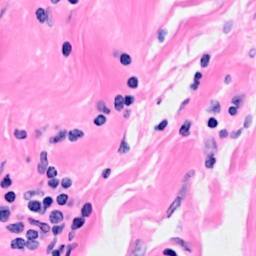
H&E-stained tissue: Breast